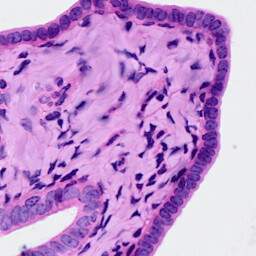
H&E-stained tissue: Ovarian